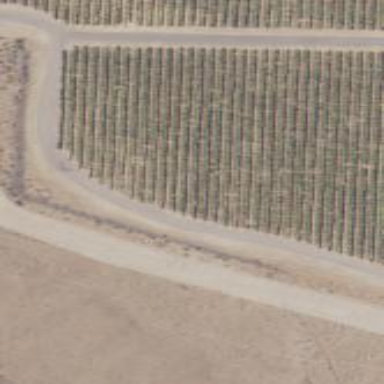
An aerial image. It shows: Vineyard where grapes are grown.